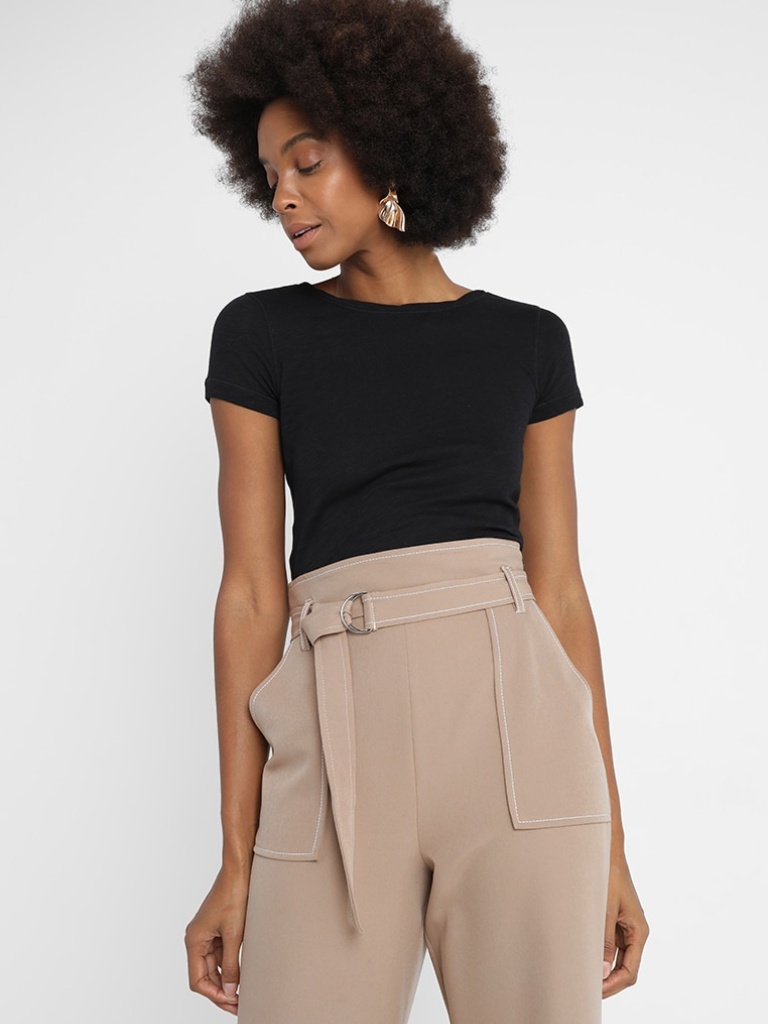
cotton tight short sleeve hip length Fully Tucked in crew t-shirt